Field crop: maize
Growth stage: 2
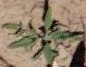
Species: atriplex